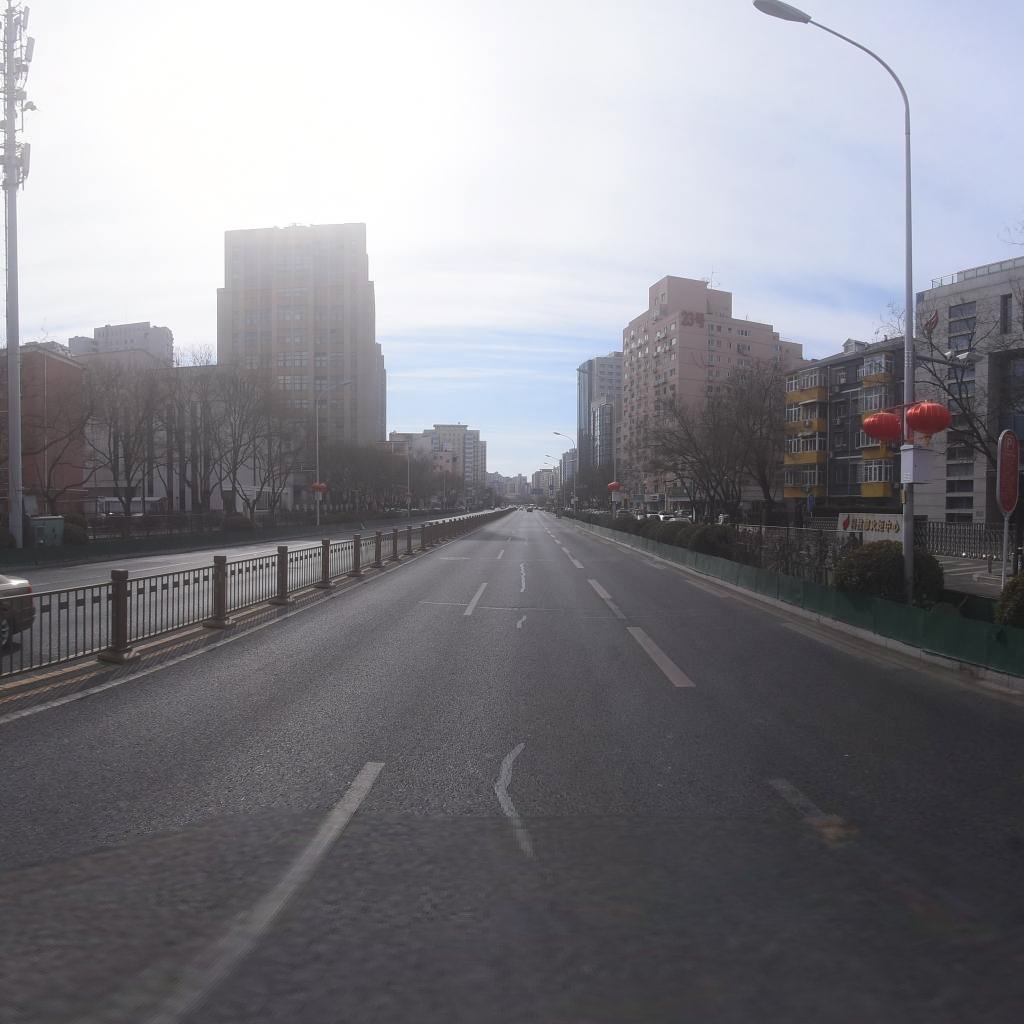
Region: Xicheng
Road damage annotations: transverse patch, longitudinal patch, longitudinal patch